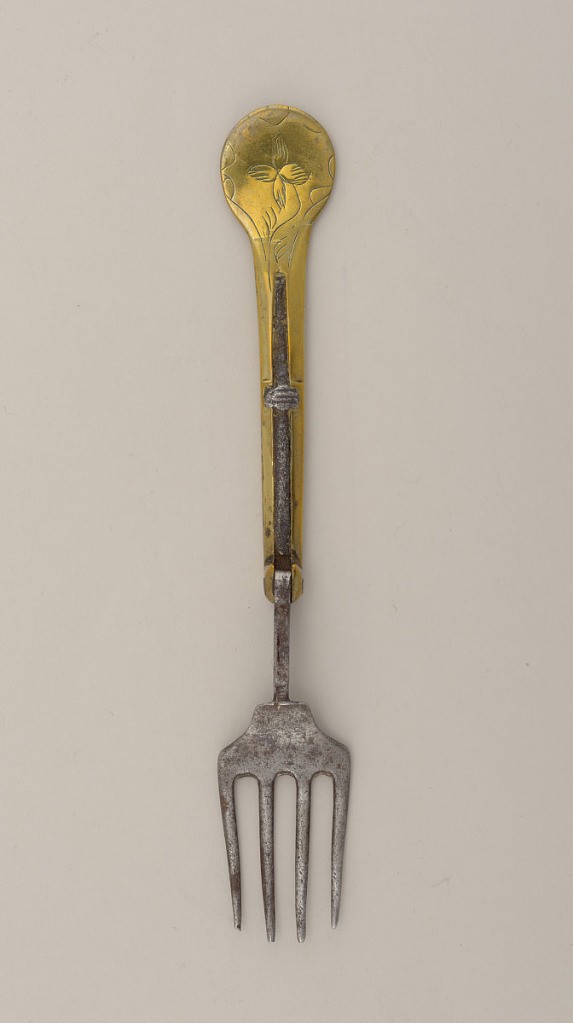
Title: Folding Fork with Brass Handle
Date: late 17th century
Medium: brass, steel
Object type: fork
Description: Fork has four curved tines, rounded shoulders. Plain flat neck which is hinged. Centre of handle made of steel, brass along the sides, top has flat round shape. Simple engraved floral decoration on front and back.